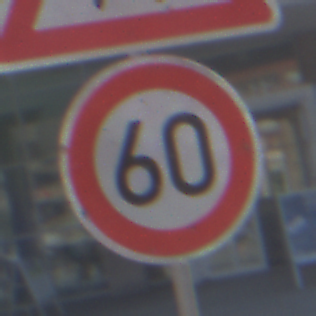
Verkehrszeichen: Geschwindigkeit60
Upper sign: FussgaengerLinks
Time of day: MorningAfternoon
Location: Outdoor (Urban)
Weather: Clear
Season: NotSpecified
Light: Natural